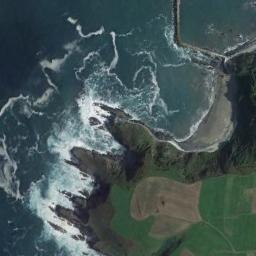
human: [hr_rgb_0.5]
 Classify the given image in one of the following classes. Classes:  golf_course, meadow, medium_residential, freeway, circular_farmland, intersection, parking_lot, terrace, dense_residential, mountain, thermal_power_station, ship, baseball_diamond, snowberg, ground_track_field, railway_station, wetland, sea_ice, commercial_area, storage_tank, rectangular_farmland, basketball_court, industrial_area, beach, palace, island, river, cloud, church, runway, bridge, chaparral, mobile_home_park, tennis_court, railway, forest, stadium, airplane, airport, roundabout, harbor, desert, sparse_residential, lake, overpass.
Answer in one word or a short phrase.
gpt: beach